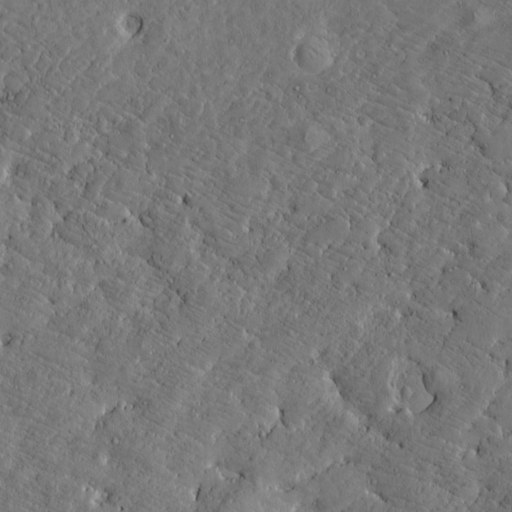
Classes present: Background